RGB frame:
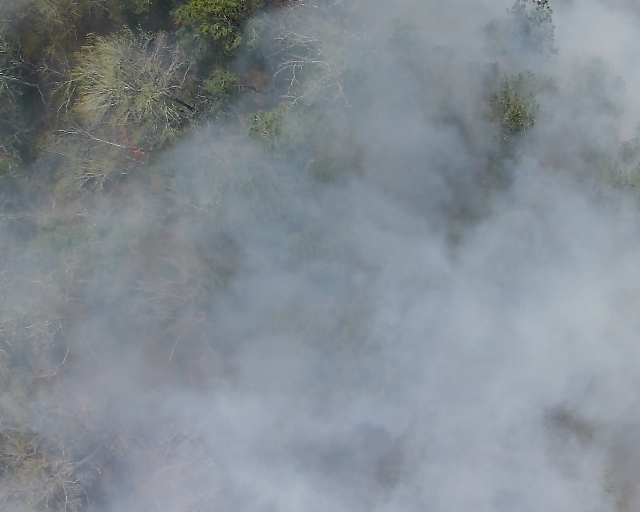
Thermal frame:
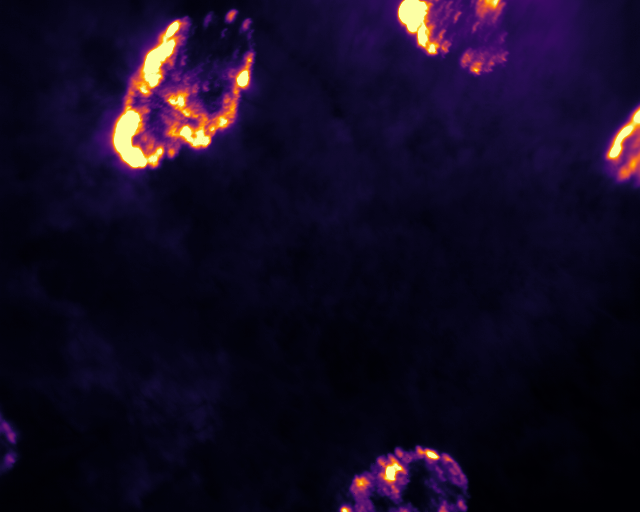
Captured: 2026-02-26 02:30:37
Pixels at or above 80 °C: 12882 (fraction of frame: 0.03931)